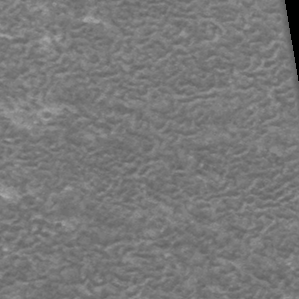
Label: frost